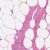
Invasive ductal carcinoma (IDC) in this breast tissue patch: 0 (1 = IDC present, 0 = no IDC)